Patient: sex F, age 39
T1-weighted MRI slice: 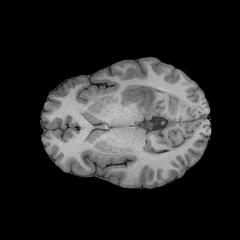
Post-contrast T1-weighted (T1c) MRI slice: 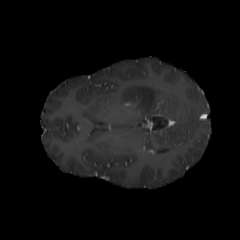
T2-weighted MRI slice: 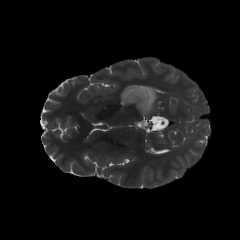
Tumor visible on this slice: yes
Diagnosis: Astrocytoma, IDH-mutant
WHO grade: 4